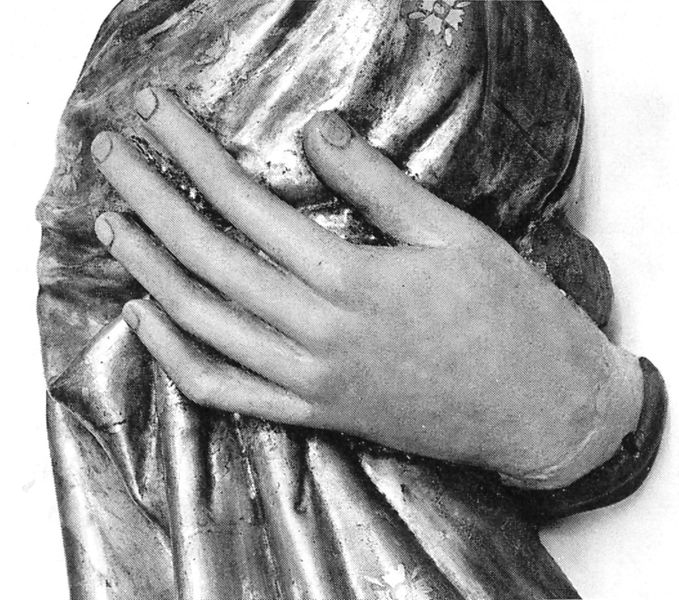
Titel: Kreuzlinger Mutter Gottes auf dem Liebfrauenaltar, Kopf nach Angußkopie
Standort: (CH KantonThurgau), St. Katharinenthal (EU - CH - KantonThurgau)
Schlagwörter: dunkel, hand, kopf, umhang, weiß, ausschnitt, blume, blumen, finger, frau, grau, hell, holz, kleid, schwarz, blüte, blüten, tuch, falten, halten, stein, schlank, gewand, gold, stoff, fassen, gotik, rund, skulptur, statue, kopftuch, detail, festhalten, faltenwurf, plastik, nägel, bemalt, foto, offen, maniküre, schwarz weiss, abzeichen, schnitzerei, streicheln, armband, fingernägel, mittelalter, dreck, heiliger, dürer, berühren, gerafft, gips, madonna, sakral, vergoldung, spätgotik, anfassen, linke hand, lange finger, frauenhand, 13. jhd